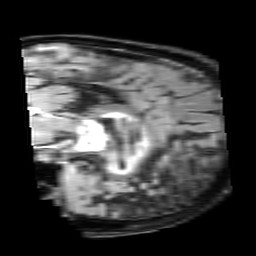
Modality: FLAIR
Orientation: sagittal
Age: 80
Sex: female
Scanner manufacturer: siemens
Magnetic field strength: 3 T
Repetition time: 9 s
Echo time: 0.099 s